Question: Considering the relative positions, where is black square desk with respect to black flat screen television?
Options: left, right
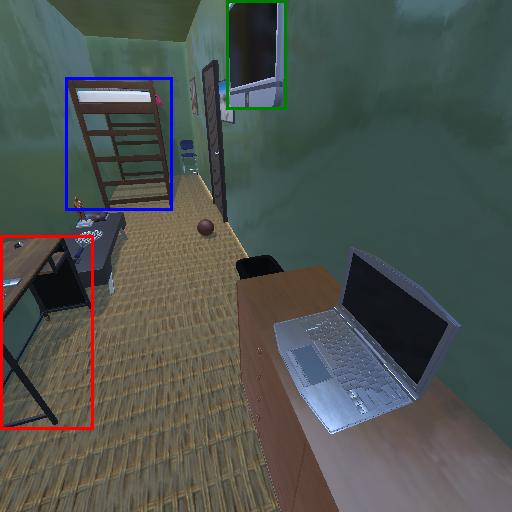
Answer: left